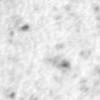
Label: no_change